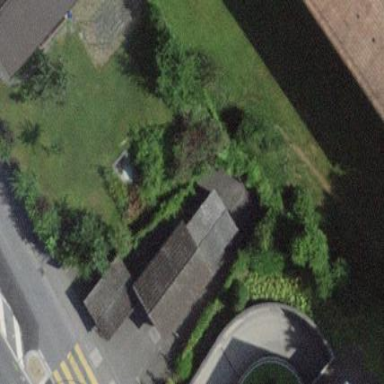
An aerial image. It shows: Service building.